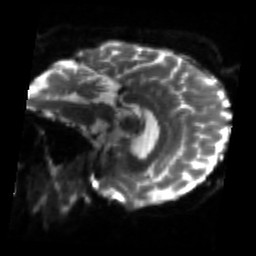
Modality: sbref
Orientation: sagittal
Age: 49
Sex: male
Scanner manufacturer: siemens
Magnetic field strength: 3 T
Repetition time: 4.71 s
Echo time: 0.0906 s